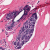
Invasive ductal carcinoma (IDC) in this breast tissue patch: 0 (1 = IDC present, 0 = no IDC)